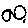
Label: smiley face